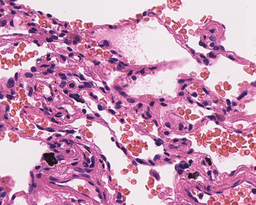
Tumor epithelial tissue: no
Tumor-associated stroma tissue: no
Normal tissue: yes